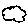
Label: cloud